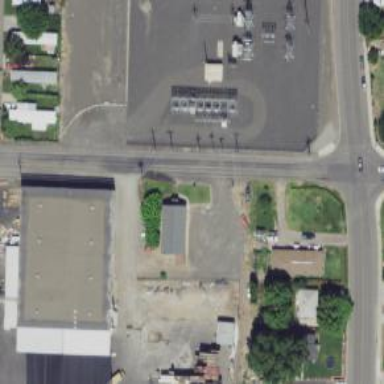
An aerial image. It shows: Power substation.